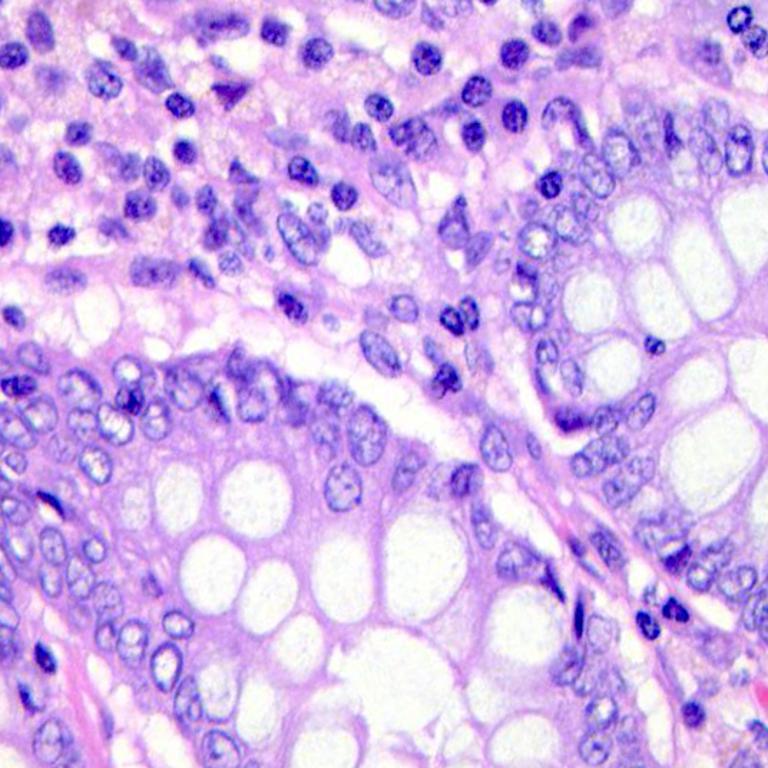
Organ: colon
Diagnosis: benign